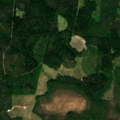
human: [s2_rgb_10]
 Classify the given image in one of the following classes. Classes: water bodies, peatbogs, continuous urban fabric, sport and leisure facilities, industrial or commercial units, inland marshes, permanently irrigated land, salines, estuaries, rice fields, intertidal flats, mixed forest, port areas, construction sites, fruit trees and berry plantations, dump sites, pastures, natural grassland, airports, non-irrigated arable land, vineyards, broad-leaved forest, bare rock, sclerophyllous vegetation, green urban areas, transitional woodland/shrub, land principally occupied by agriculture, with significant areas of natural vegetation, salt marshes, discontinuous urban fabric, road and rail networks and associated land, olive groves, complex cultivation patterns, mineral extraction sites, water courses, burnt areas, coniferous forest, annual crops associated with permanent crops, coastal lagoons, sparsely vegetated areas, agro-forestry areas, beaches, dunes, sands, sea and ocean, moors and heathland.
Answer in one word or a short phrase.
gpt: coniferous forest, mixed forest